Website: apple
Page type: billing-address
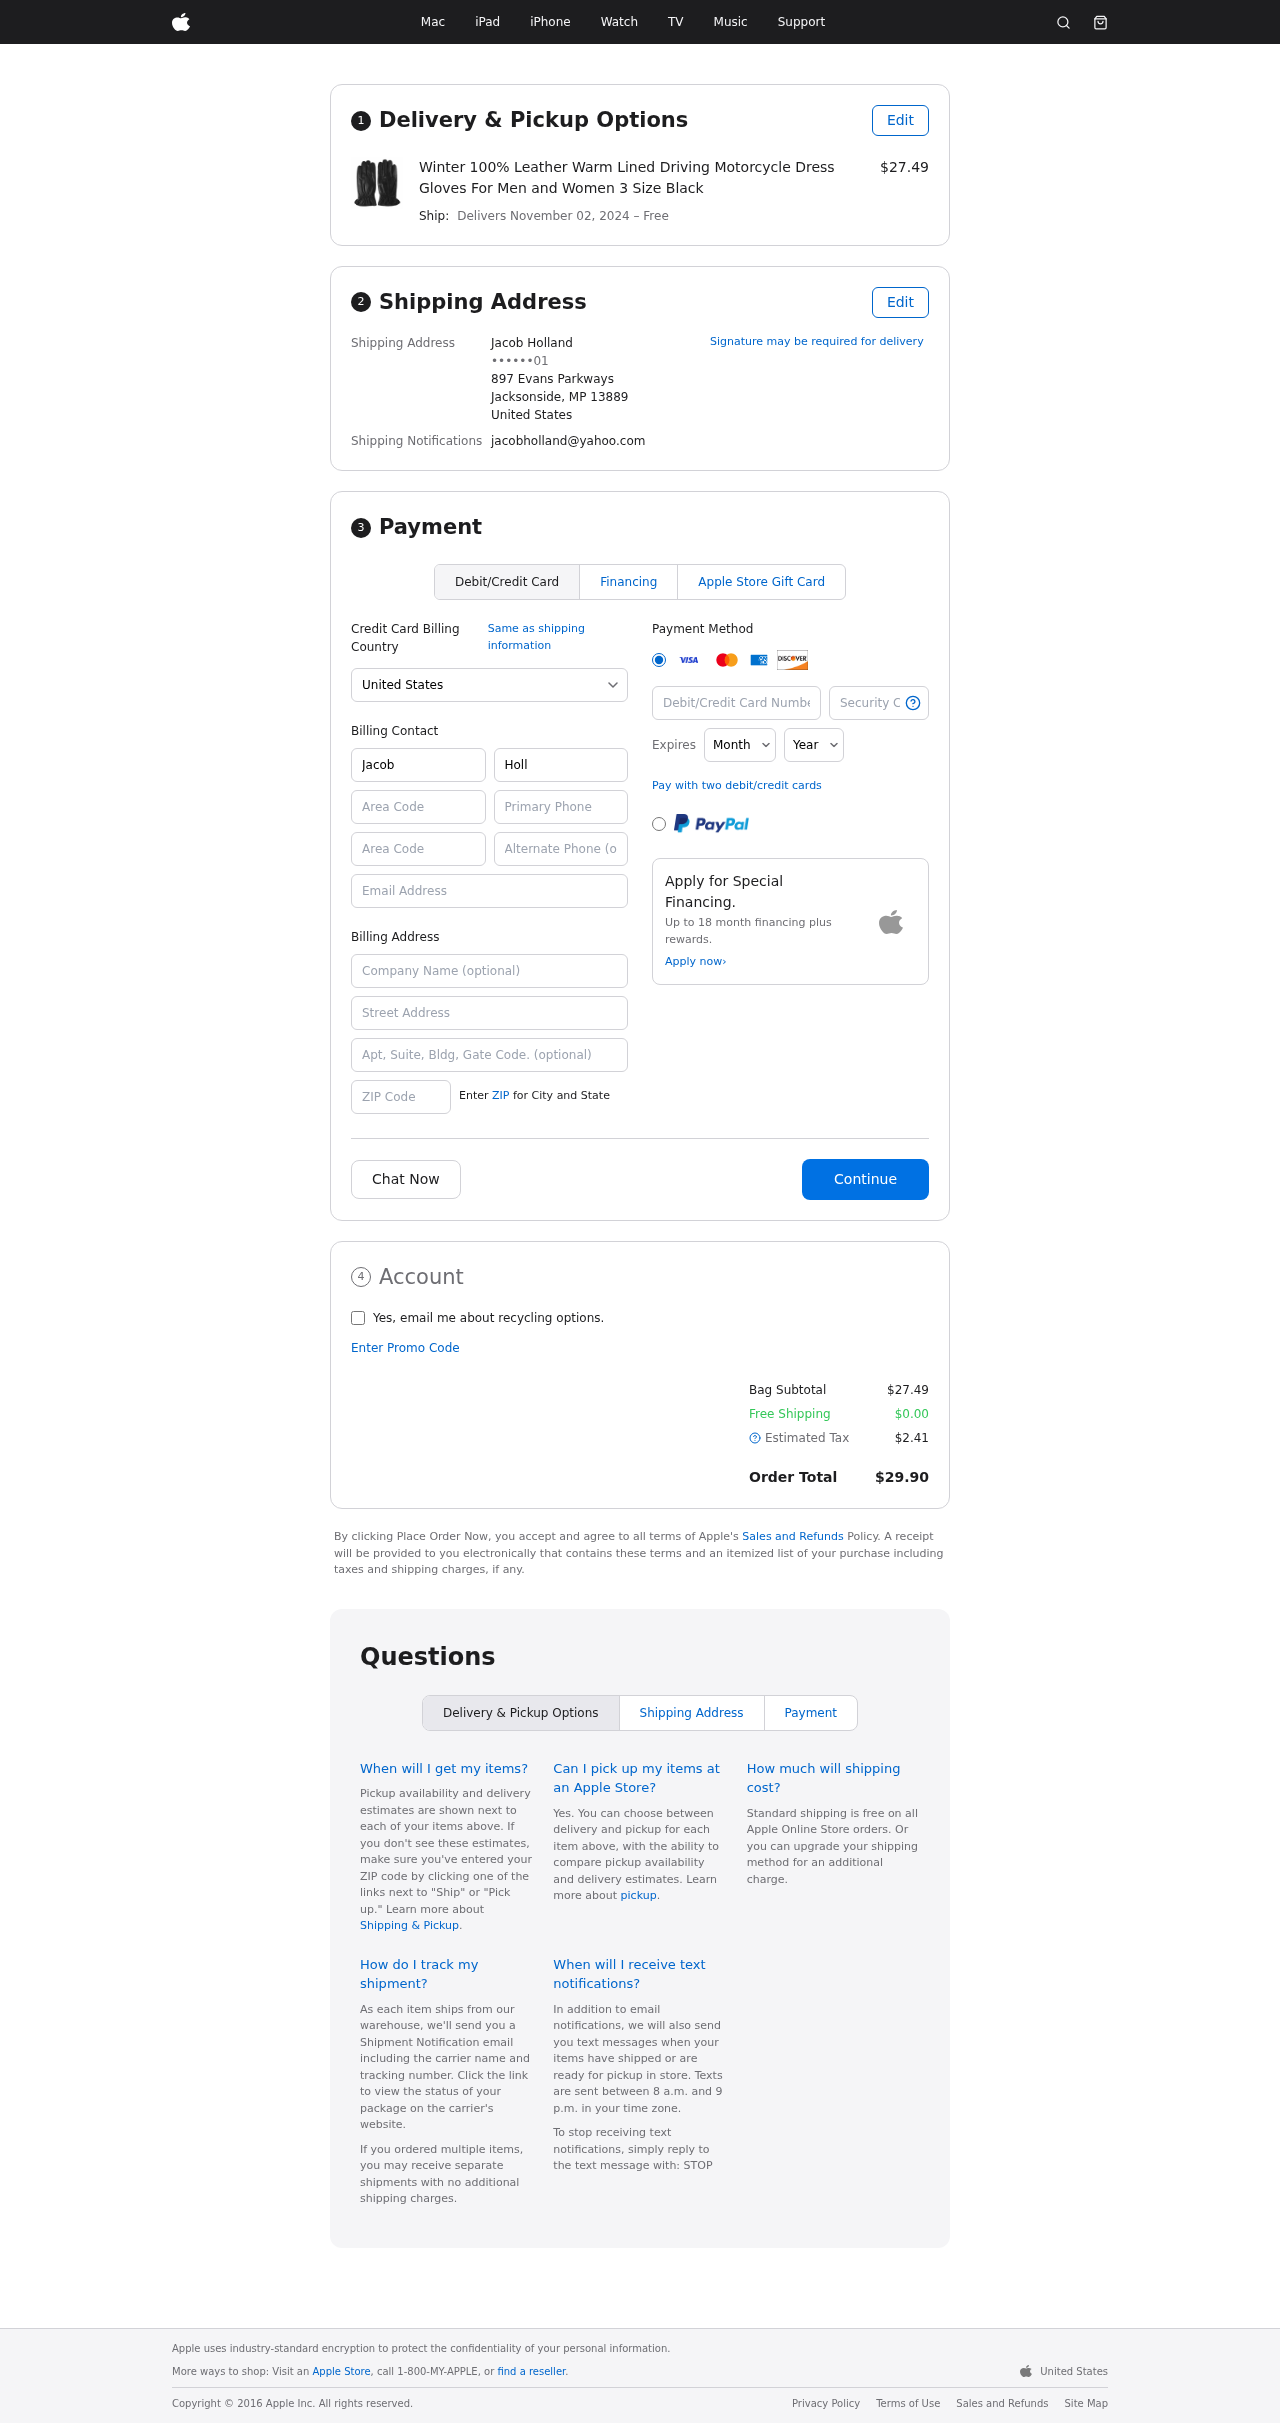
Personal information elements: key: PII_CARD_CVV
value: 065
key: PII_CARD_EXPIRY_MONTH
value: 12
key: PII_CARD_EXPIRY_YEAR
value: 27
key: PII_CARD_NUMBER
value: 2394 1442 4110 7032
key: PII_CITY_STATE_ZIP
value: Jacksonside, MP 13889
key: PII_COUNTRY
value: United States
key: PII_EMAIL
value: jacobholland@yahoo.com
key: PII_FULLNAME
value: Jacob Holland
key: PII_STREET
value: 897 Evans Parkways
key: PII_PHONE_MASKED
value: ••••••01
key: PII_BILLING_FIRSTNAME
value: Jacob
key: PII_BILLING_LASTNAME
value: Holland
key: PII_BILLING_PHONE_AREA
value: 990
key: PII_BILLING_PHONE
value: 9908263101
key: PII_BILLING_PHONE_ALT_AREA
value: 330
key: PII_BILLING_PHONE_ALT
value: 3302258847
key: PII_BILLING_EMAIL
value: jacobholland@yahoo.com
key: PII_BILLING_STREET
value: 897 Evans Parkways
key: PII_BILLING_STREET2
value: Apt. 267
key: PII_BILLING_POSTCODE
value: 13889
Product elements: key: PRODUCT1_NAME
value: Winter 100% Leather Warm Lined Driving Motorcycle Dress Gloves For Men and Women 3 Size Black
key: PRODUCT1_PRICE
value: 27.49
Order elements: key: ORDER_DELIVERY_DATE
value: November 02, 2024
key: ORDER_SUBTOTAL
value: $27.49
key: ORDER_SHIPPING_COST
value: $0.00
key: ORDER_TAX
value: $2.41
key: ORDER_TOTAL
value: $29.90